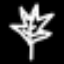
Label: leaf